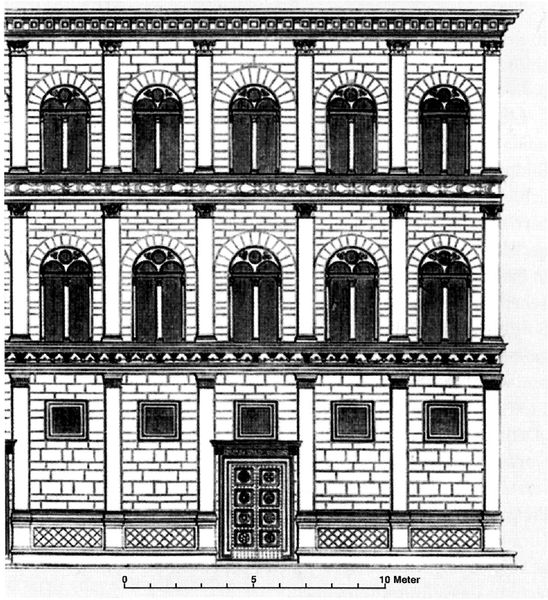
Titel: Florenz, Palazzo Rucellai, Entwurf von Alberti, ausgeführt von Bernardo Rossellino
Künstler: Durante Alberti
Standort: Florenz (EU - I - Toskana)
Schlagwörter: fenster, pfeiler, skizze, säulen, tür, zeichnung, gebäude, haus, architektur, sockel, stein, steine, drei, gotik, renaissance, bogen, fassade, italien, ziegel, backstein, pilaster, rundbogen, bögen, eingang, fries, portal, quader, etagen, stockwerke, maßwerk, massstab, aufriss, attika, gliederung, neo, saulen, masstab, meter, unverputzt, gegliedert, dachsims